Question: currently I am working with Mule ESB and WMQ. I have configure everything on mule:
'''
<?xml version="1.0" encoding="UTF-8"?>
<mule xmlns:file="http://www.mulesoft.org/schema/mule/file" xmlns:jms="http://www.mulesoft.org/schema/mule/jms" xmlns:wmq="http://www.mulesoft.org/schema/mule/ee/wmq" xmlns:json="http://www.mulesoft.org/schema/mule/json" xmlns:mulexml="http://www.mulesoft.org/schema/mule/xml" xmlns:tracking="http://www.mulesoft.org/schema/mule/ee/tracking" xmlns:cxf="http://www.mulesoft.org/schema/mule/cxf" xmlns:data-mapper="http://www.mulesoft.org/schema/mule/ee/data-mapper" xmlns:http="http://www.mulesoft.org/schema/mule/http" xmlns="http://www.mulesoft.org/schema/mule/core" xmlns:doc="http://www.mulesoft.org/schema/mule/documentation"
xmlns:spring="http://www.springframework.org/schema/beans" version="EE-3.4.1"
xmlns:xsi="http://www.w3.org/2001/XMLSchema-instance"
xsi:schemaLocation="http://www.springframework.org/schema/beans http://www.springframework.org/schema/beans/spring-beans-current.xsd
http://www.mulesoft.org/schema/mule/core http://www.mulesoft.org/schema/mule/core/current/mule.xsd
http://www.mulesoft.org/schema/mule/http http://www.mulesoft.org/schema/mule/http/current/mule-http.xsd
http://www.mulesoft.org/schema/mule/ee/data-mapper http://www.mulesoft.org/schema/mule/ee/data-mapper/current/mule-data-mapper.xsd
http://www.mulesoft.org/schema/mule/ee/tracking http://www.mulesoft.org/schema/mule/ee/tracking/current/mule-tracking-ee.xsd
http://www.mulesoft.org/schema/mule/cxf http://www.mulesoft.org/schema/mule/cxf/current/mule-cxf.xsd
http://www.mulesoft.org/schema/mule/xml http://www.mulesoft.org/schema/mule/xml/current/mule-xml.xsd
http://www.mulesoft.org/schema/mule/json http://www.mulesoft.org/schema/mule/json/current/mule-json.xsd
http://www.mulesoft.org/schema/mule/ee/wmq http://www.mulesoft.org/schema/mule/ee/wmq/current/mule-wmq-ee.xsd
http://www.mulesoft.org/schema/mule/jms http://www.mulesoft.org/schema/mule/jms/current/mule-jms.xsd
http://www.mulesoft.org/schema/mule/file http://www.mulesoft.org/schema/mule/file/current/mule-file.xsd">
<custom-transformer name="StringToNameString" class="de.fraport.sources.StringtoAusweis" doc:name="Java"/>
<data-mapper:config name="json_to_xml" transformationGraphPath="json_to_xml.grf" doc:name="json_to_xml"/>
<wmq:connector name="WMQ" hostName="localhost" port="1414" queueManager="localmanager" validateConnections="true" doc:name="WMQ" />
<flow name="RequestFlow" doc:name="RequestFlow">
<http:inbound-endpoint exchange-pattern="one-way" host="localhost" port="8081" path="uebermittleAusweisdaten" doc:name="HTTP"/>
<expression-filter expression="#[message.payload !='/favicon.ico']" doc:name="Expression"/>
<data-mapper:transform config-ref="json_to_xml" doc:name="JSON To XML"/>
<mulexml:xslt-transformer maxIdleTransformers="2" maxActiveTransformers="5" xsl-file="D:\Workspace\soaptest\mobako.sender.xsl" doc:name="XSLT"/>
<wmq:outbound-endpoint queue="LSMH.ZKSEAP.SERVICEBUS" connector-ref="WMQ" doc:name="ZKSEAP IN"/>
</flow>
<flow name="ServiceResponse" doc:name="ServiceResponse">
<wmq:inbound-endpoint queue="ZKSEAP.LSMH.SERVICEBUS" connector-ref="WMQ" doc:name="ZKSEAP OUT"/>
<file:outbound-endpoint path="D:\Workspace\soaptest"
outputPattern="#[function:datestamp:dd-MM-yy]_#[function:systime].txt"
responseTimeout="10000" doc:name="Output File" />
</flow>
</mule>
'''
And here is my xsl file:
'''
<?xml version="1.0" encoding="UTF-8"?>
<xsl:stylesheet version = "2.0" xmlns:xsl="http://www.w3.org/1999/XSL/Transform" xmlns:soapenv="http://www.w3.org/2003/05/soap-envelope" xmlns:wsa="http://www.w3.org/2005/08/addressing">
<xsl:output method="xml" encoding="ISO-8859-1" indent="no"/>
<xsl:template match="/">
<soapenv:Envelope >
<soapenv:Header>
<wsa:Action>http://security.fraport.de/zks-eap/uebermittleAusweisdaten</wsa:Action>
<wsa:MessageID><xsl:value-of select="1"/></wsa:MessageID>
<wsa:From>
<wsa:Address>esbp://services.fraport.de/lsmh/mobako</wsa:Address>
</wsa:From>
<wsa:To>esbp://services.fraport.de/lsmh/zks-eap</wsa:To>
<wsa:ReplyTo>
<wsa:Address>esbp://services.fraport.de/lsmh/mobako</wsa:Address>
</wsa:ReplyTo>
</soapenv:Header>
<soapenv:Body>
<xsl:processing-instruction name="archimoaXsltConnector">callback="true"</xsl:processing-instruction>
<zkseap:uebermittleAusweisdatenRequest xmlns:zkseap="http://security.fraport.de/zks-eap">
<ausweis>
<nummer>
<xsl:value-of select="ausweis/nummer"/>
</nummer>
</ausweis>
</zkseap:uebermittleAusweisdatenRequest>
</soapenv:Body>
</soapenv:Envelope>
</xsl:template>
</xsl:stylesheet>
'''
But when I send a request, I got bellow error on the server:

Why am I got those error? And how can I solve it?
FYI, here is how I send a request:
> curl -H "Content-Type: application/json" -d "{"name":"11.2"}" localhost:8081/uebermittleAusweisdaten
Thanks in advance
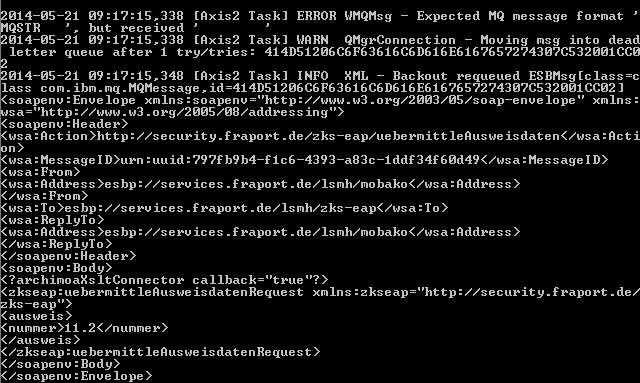
Answer: To solve the problem, just add:
'''
<mulexml:dom-to-xml-transformer outputEncoding="ISO8859-1" doc:name="DOM to XML" encoding="ISO8859-1"/>
'''
before sending the request to WMQ endpoint